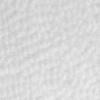
Label: no_change